Question: I am trying to find out how to get the color of the button on an Android keyboard. It is being set by the OS because on the Kindle Fire it is orange and on the Nexus 7 it is blue.
Is there a system call to get that color?
I would like to use that color in other parts of my apps so it looks like the OS's.
Kindle Fire keyboard:

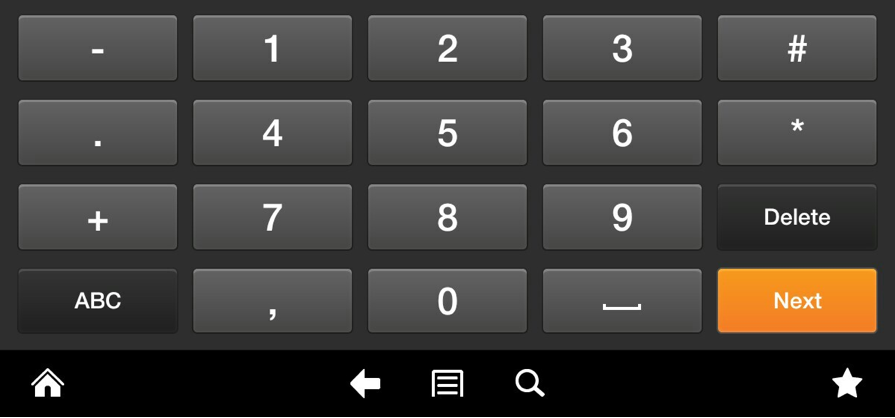
Answer: You can't. That's defined by the input method (e.g. the keyboard), not the OS (which is why it's different on Kindle vs Android -- Amazon has their own custom keyboard).
It's something you shouldn't try to handle, unless you're writing your own custom keyboard.